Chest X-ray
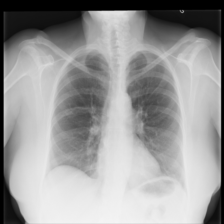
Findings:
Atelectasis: positive
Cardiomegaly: negative
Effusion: negative
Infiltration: negative
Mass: negative
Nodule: negative
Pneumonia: negative
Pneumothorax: negative
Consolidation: negative
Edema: negative
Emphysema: negative
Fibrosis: negative
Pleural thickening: negative
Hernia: negative